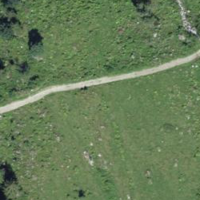
EUNIS habitat code: 23
Species observed at this site:
Ajuga pyramidalis